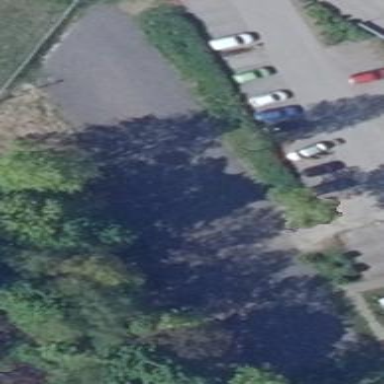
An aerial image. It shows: Parking area with surface.